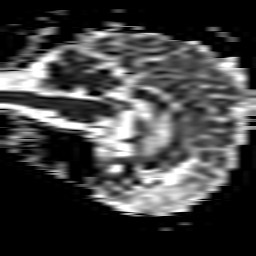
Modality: ADC
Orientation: sagittal
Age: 56
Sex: male
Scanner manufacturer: philips
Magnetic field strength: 3 T
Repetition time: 4.208 s
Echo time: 0.05978 s